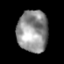
Tissue: prostate
Cell type: Epithelial cells
Senescence score: 0.354
Nuclear area (px): 1267
Mean DAPI intensity: 144.844